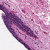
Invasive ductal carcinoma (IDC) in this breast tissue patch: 0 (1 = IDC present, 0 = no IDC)